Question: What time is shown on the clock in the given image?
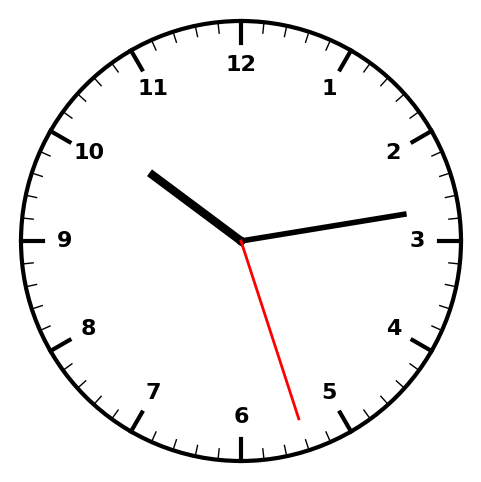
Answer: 10:13:27